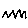
Label: zigzag